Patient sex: F
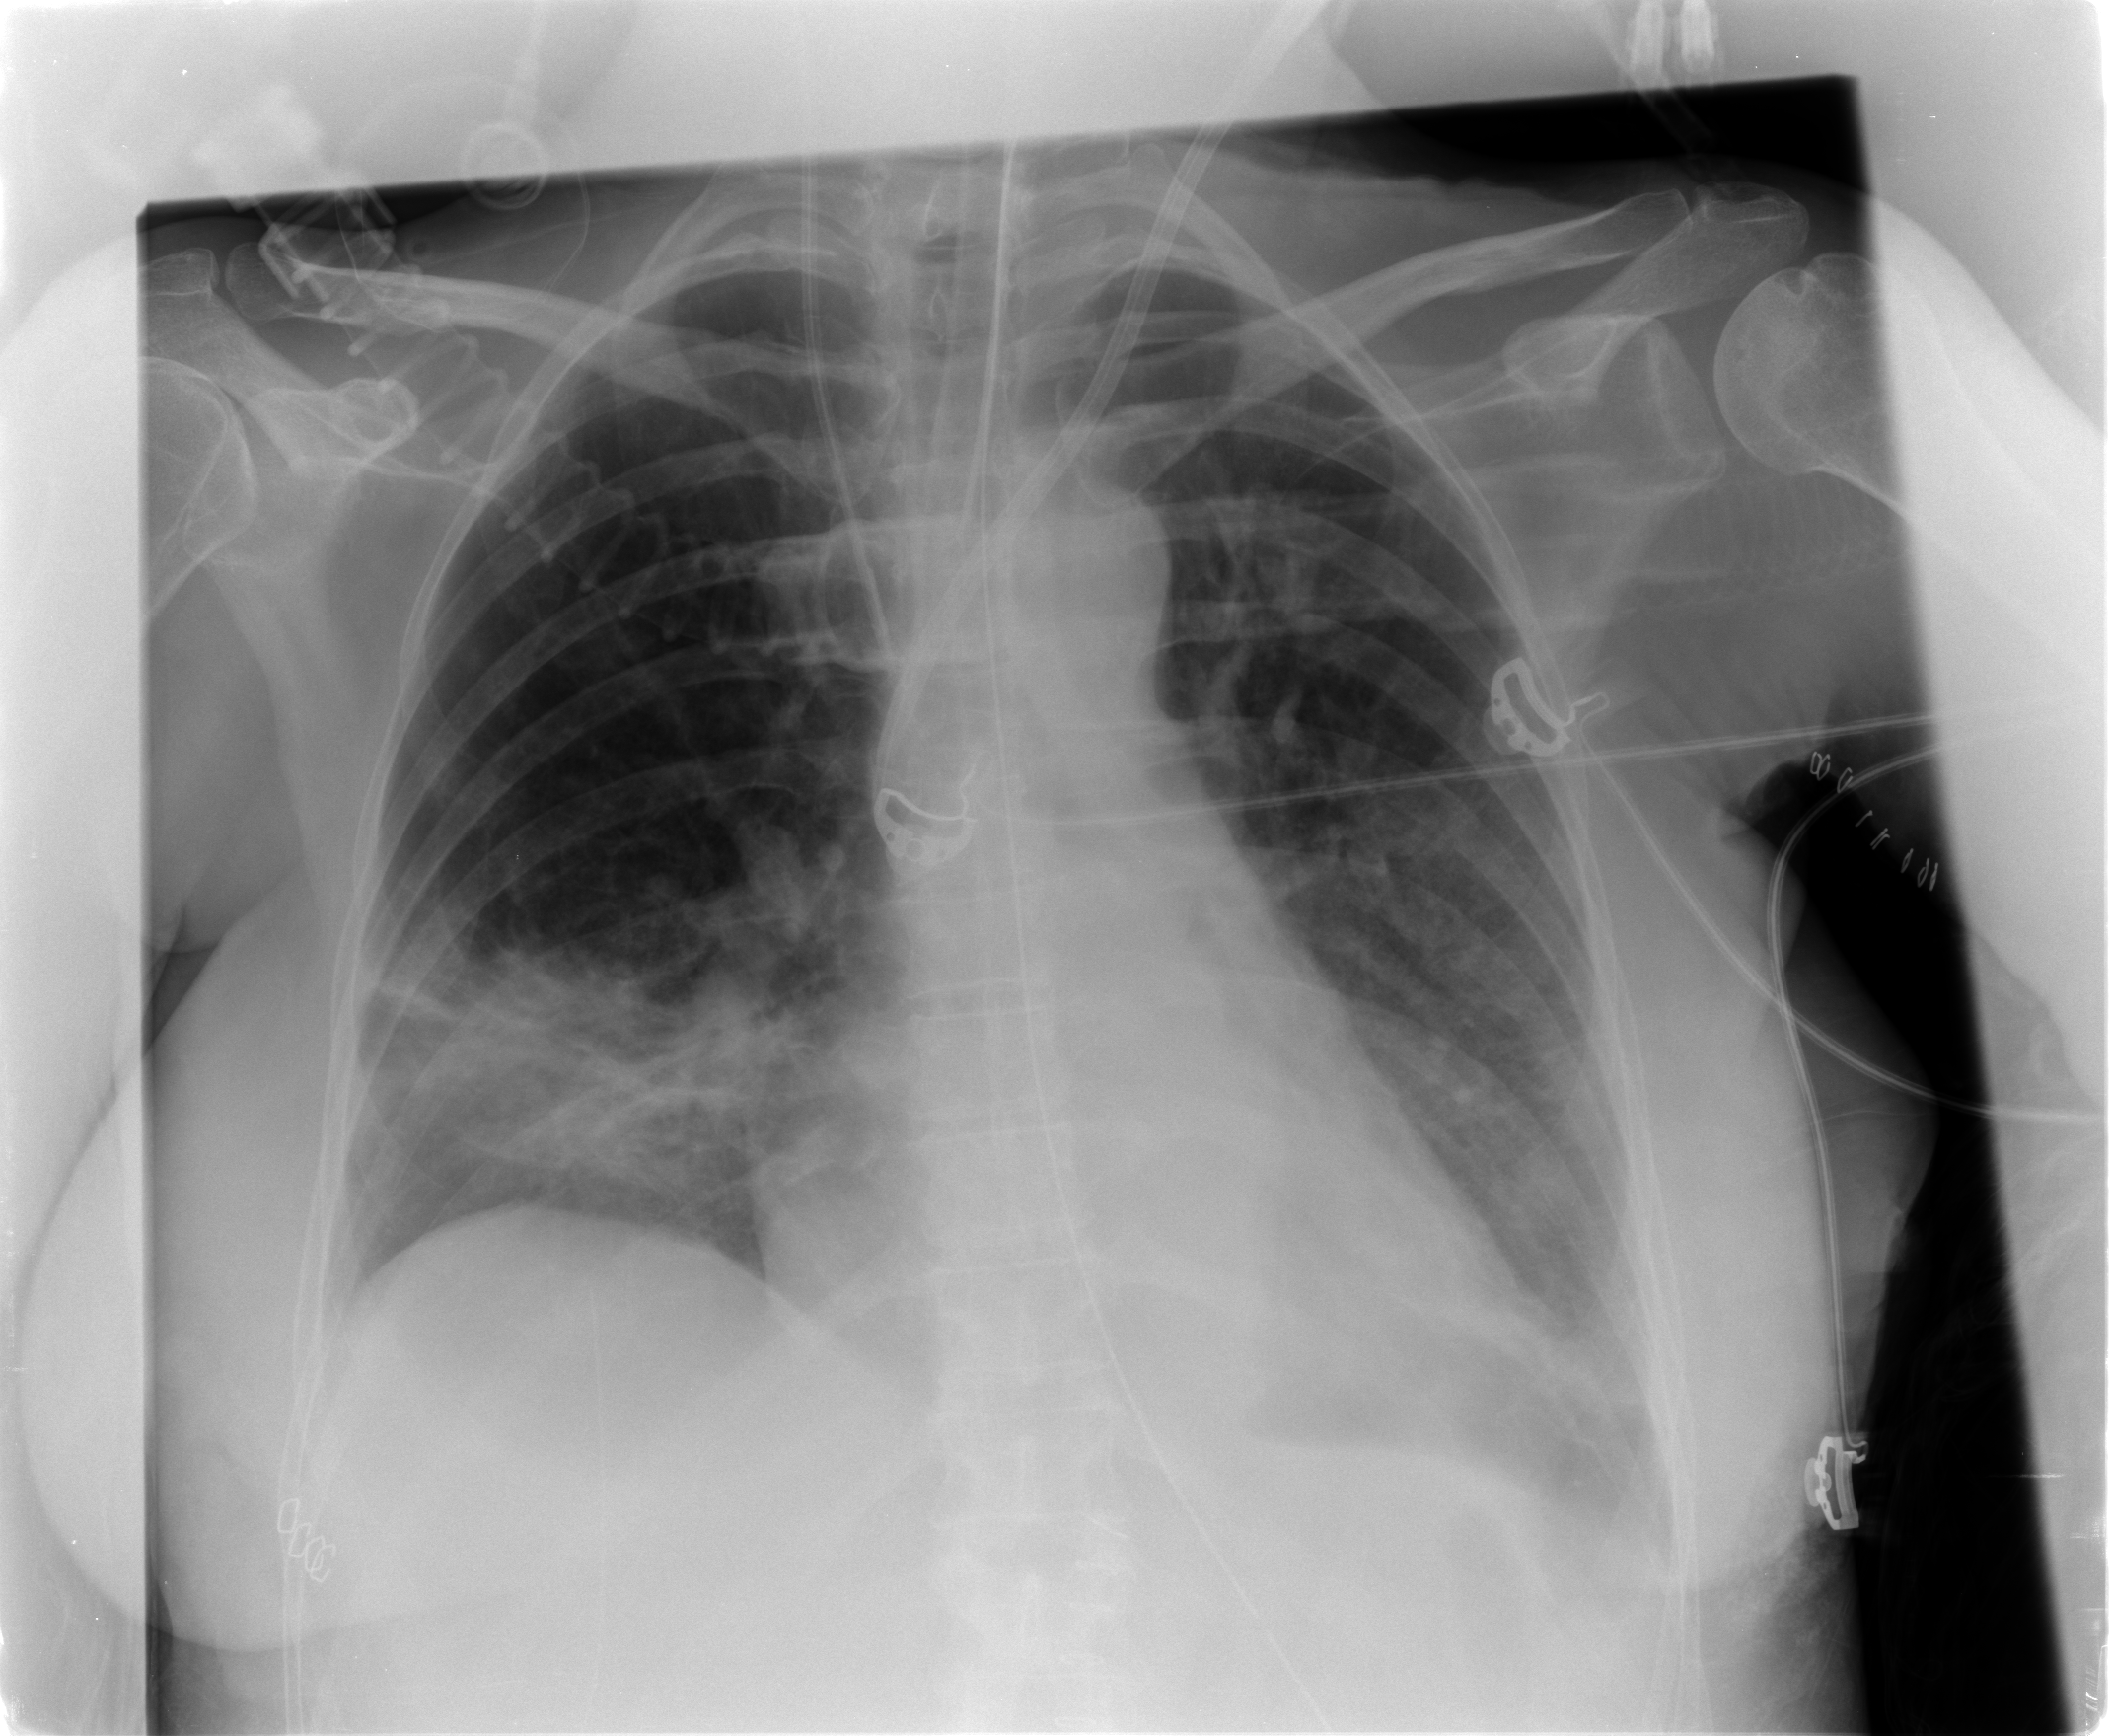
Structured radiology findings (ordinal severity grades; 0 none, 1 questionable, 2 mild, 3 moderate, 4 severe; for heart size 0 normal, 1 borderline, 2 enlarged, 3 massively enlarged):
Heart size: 1
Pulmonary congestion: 0
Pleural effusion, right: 0
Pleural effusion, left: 0
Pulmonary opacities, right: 3
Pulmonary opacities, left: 2
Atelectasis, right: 2
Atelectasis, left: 2